Question: I could see only United States as the option for visual studio online.
Do we have another alternative: East Asia / South East Asia?

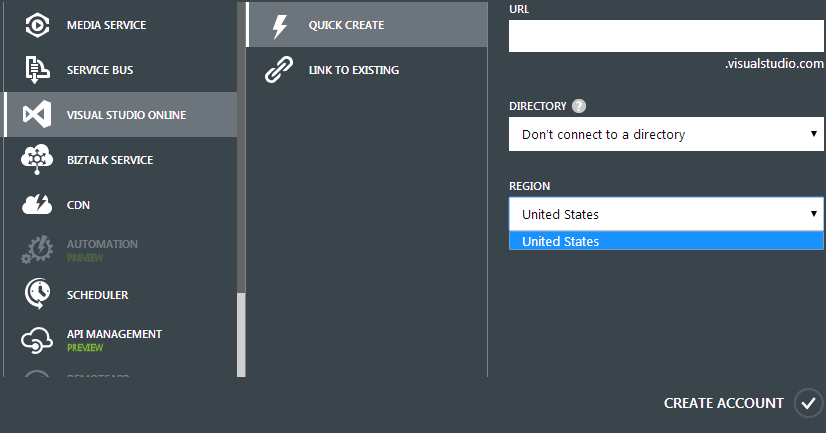
Answer: Currently, you do not get to choose a US datacenter. We originally had everything in North Central. We have another scale unit in South Central, and we have closed North Central to new accounts (it's just too large). Those are the only two right now. At some point, we will have more and may allow you to choose.